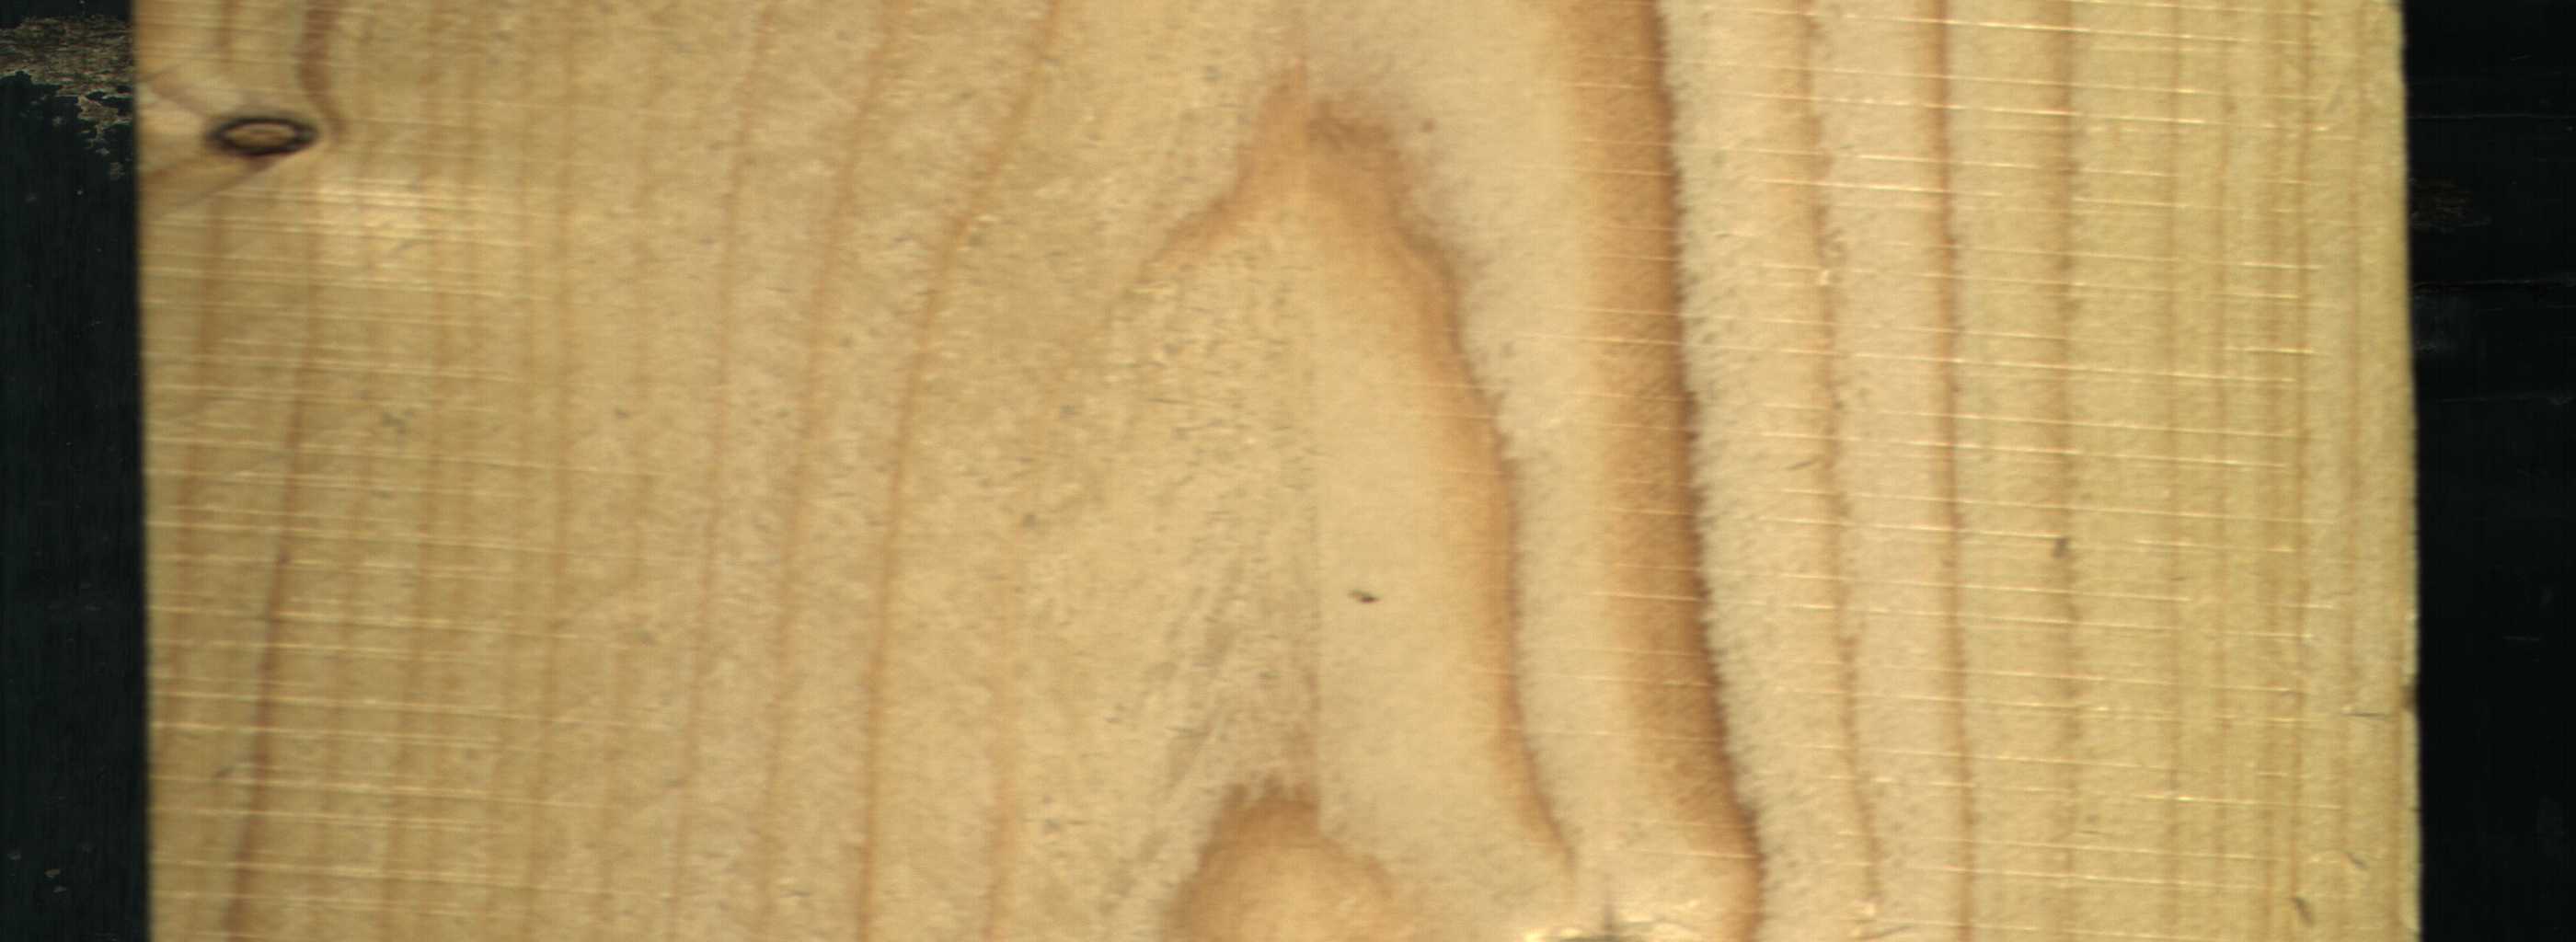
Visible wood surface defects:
Dead_Knot